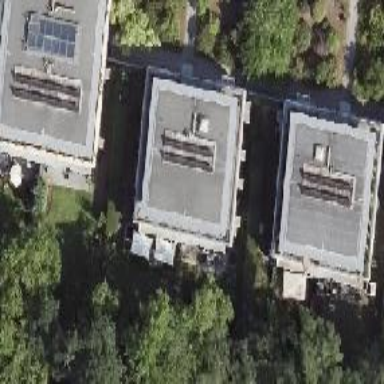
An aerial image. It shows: Apartment building with flat roof.